Question: My problem is that, i have 3 products from DB. 1 product is supposed to have disabled button, but in total all 3 of them have disabled button which is wrong. I echoed the value of and found that it only calls for 1 product shown below here in my picture link.
is supposed to have different value based on its product
I don't know the problem, because these codes are inside my fetching from the database loop. It would helped me a lot. Been working for this error for days..

'''
<?php
include('connectdb.php');
$sql = "SELECT * from posted WHERE (seller='$userid') and (prod='$produkto') and (activityset='GROUP') and (datee = '$araw')";
$result = $conn->query($sql);
if ($result->num_rows > 0) {
$result = $conn->query($sql); ?>
<?php while($data = $result->fetch_assoc()) {
$dc = $data["dateclick"];
**$dss2 = $data["datestart"];**
$equaldate = $data["datee"];
$as2 = $data["activityset"];
}} ?>
'''
'''
<!-- Group -->
<?php
if ($produkto == $row['cartname']) {
if ($dss2 > $datetoday) { ?>
<button type="button" class="btn btn-info btn-sm" title="Return after 1-2 hours" data-toggle="modal" data-target="#modal-4" disabled>Group <?php echo $groupcount ?>/3</button>
<?php }
else { ?>
<button type="button" class="btn btn-info btn-sm" title="Return after 1-2 hours" data-toggle="modal" data-target="#modal-4" disabled>Group <?php echo $dss2 ?><?php echo $groupcount ?>/3</button>
<?php } } ?>
'''
Button code are also inside my fetching loop
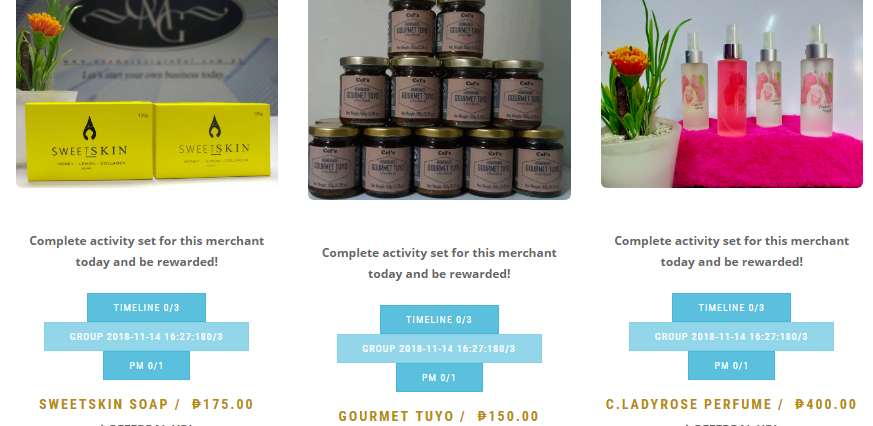
Answer: You need to correct your loop+button code like this:
'''
<?php
include('connectdb.php');
$sql = "SELECT * from posted WHERE (seller='$userid') and (prod='$produkto') and (activityset='GROUP') and (datee = '$araw')";
$result = $conn->query($sql);
if($result->num_rows > 0) {
while($data = $result->fetch_assoc()) {
if ($produkto == $data['cartname']) { // i don't know from where $produkto is coming so check yourself
if (strtotime($data["datestart"]) > strtotime($datetoday)) { ?>
<button type="button" class="btn btn-info btn-sm" title="Return after 1-2 hours" data-toggle="modal" data-target="#modal-4" disabled>Group <?php echo $groupcount ?>/3</button><!-- from where you got $groupcount? you have to check yourself-->
<?php }else { ?>
<button type="button" class="btn btn-info btn-sm" title="Return after 1-2 hours" data-toggle="modal" data-target="#modal-4" disabled>Group <?php echo $dss2 ?><?php echo $groupcount ?>/3</button>
<?php }
}
}
}
?>
'''
Note: Your SQL code is vulnerable to , you shouldn't inject directly your variables in SQL string. To prevent from it, use .
References:
- <URL>